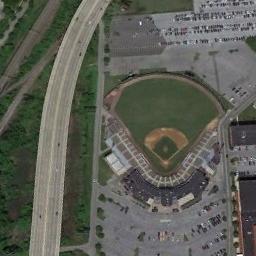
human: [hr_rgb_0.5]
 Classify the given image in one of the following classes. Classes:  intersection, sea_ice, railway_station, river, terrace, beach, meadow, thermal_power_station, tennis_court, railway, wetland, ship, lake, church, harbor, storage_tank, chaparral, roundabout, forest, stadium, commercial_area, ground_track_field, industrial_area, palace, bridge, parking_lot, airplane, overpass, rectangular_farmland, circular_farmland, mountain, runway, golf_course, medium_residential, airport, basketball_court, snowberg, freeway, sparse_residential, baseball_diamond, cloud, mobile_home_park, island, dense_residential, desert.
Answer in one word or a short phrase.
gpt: stadium